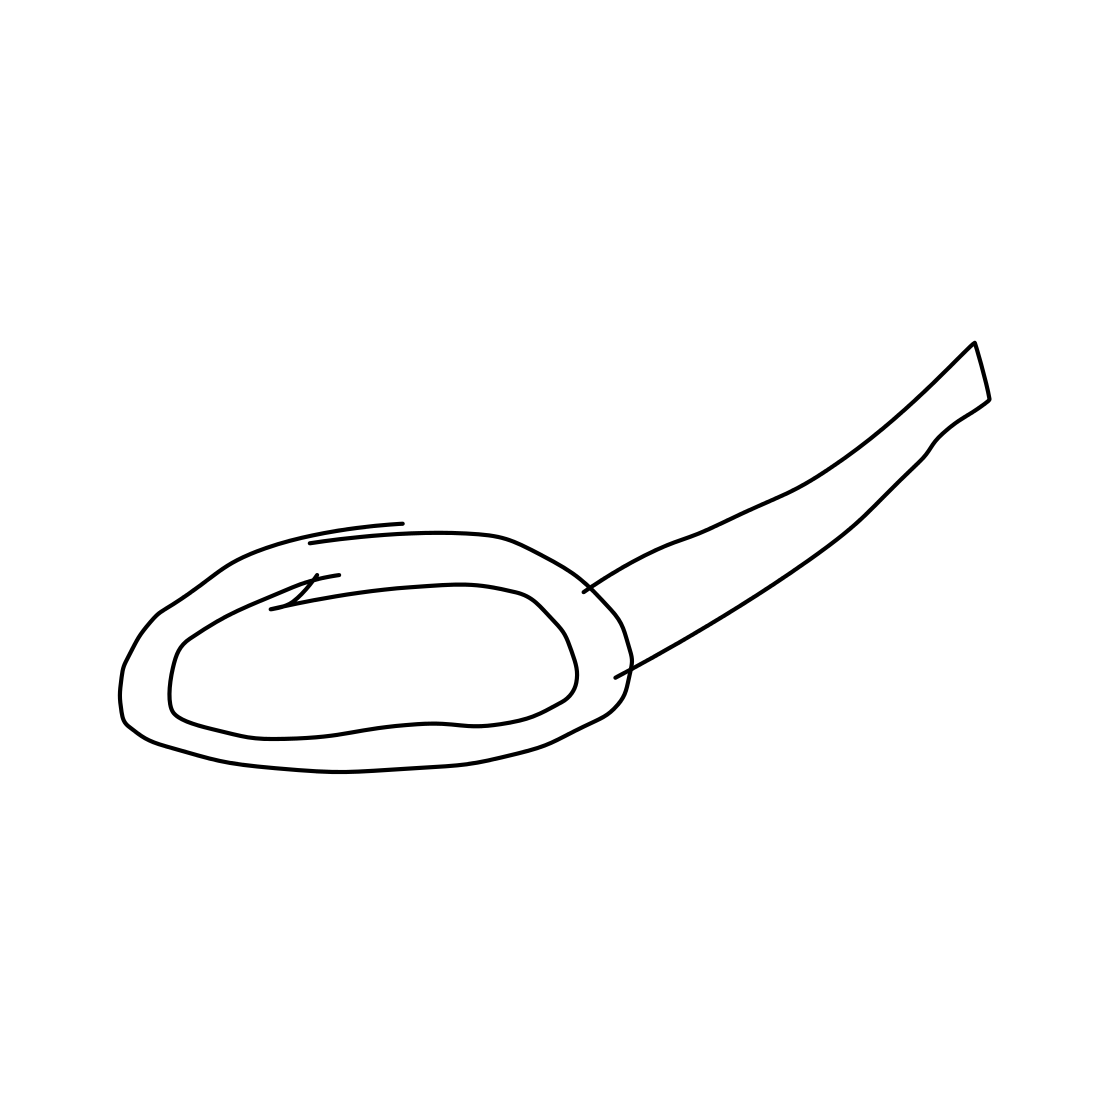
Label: frying-pan